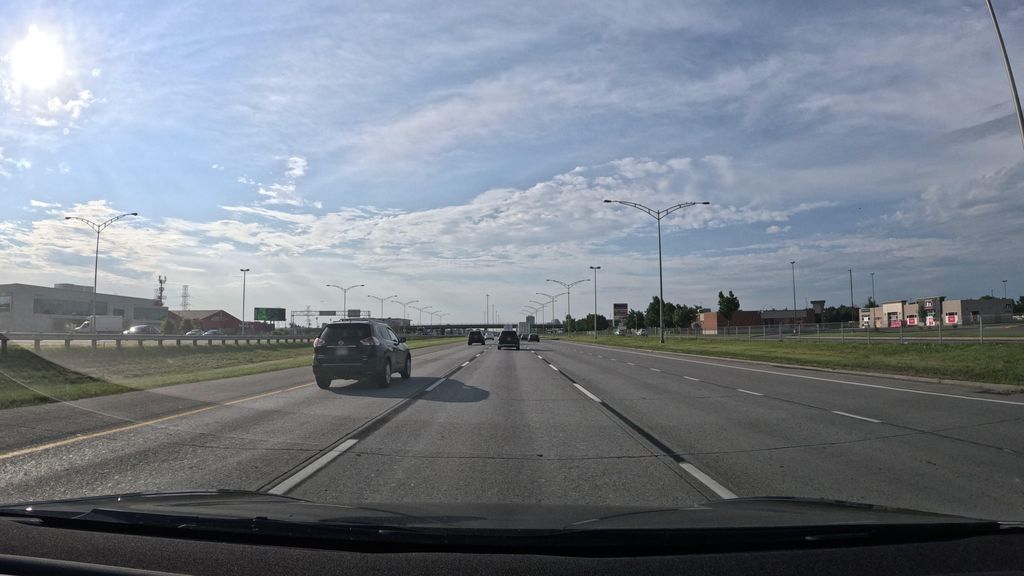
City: montreal